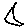
Label: moon